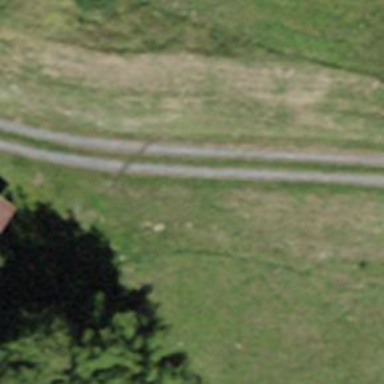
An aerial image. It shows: Track road with grade4 tracktype.